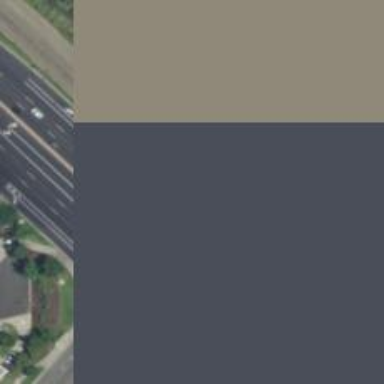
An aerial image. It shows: Primary link highway with asphalt surface.